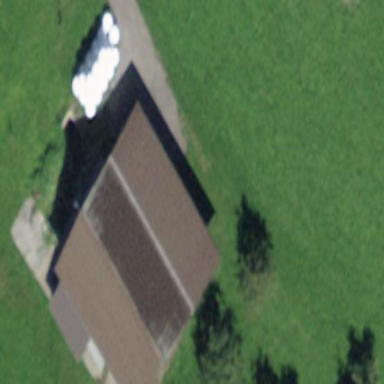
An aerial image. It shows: Rural barn.